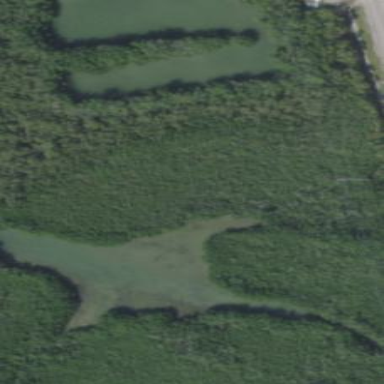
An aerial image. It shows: Wetland area dominated by mangroves.